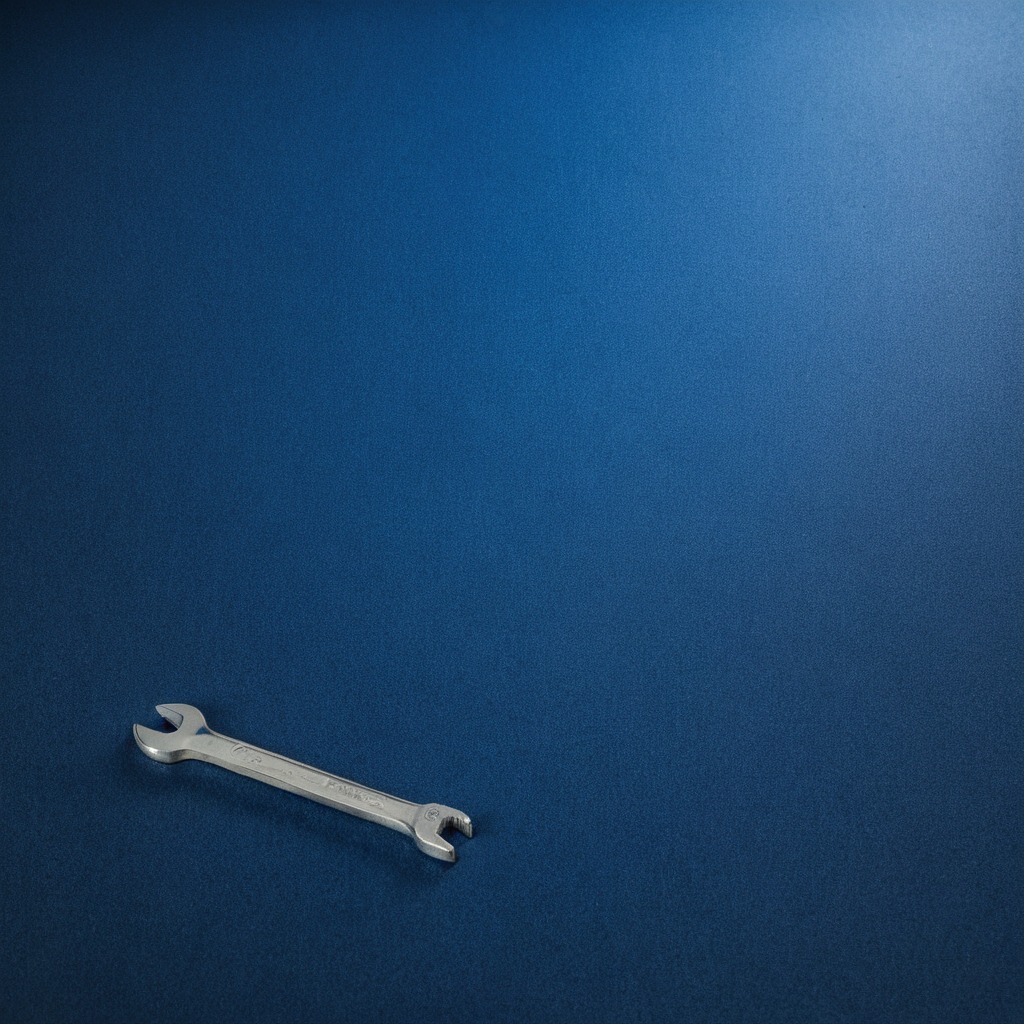
An wrench lies on a clean granite tabletop covered with a blue rubber mat inside a workshop under bright overhead lighting crisp shadows high clarity worn but beneath the mat.